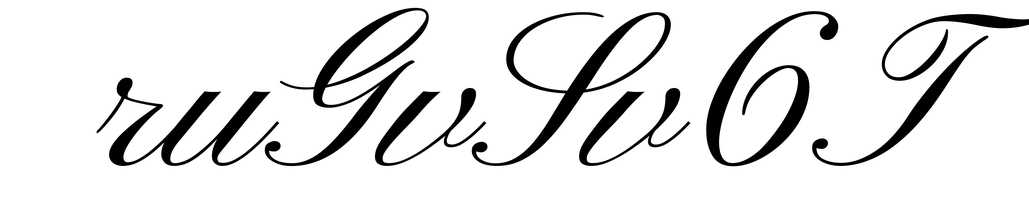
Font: PinyonScript-Regular